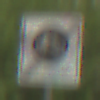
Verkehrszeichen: EndeFahrradstrasse
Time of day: MorningAfternoon
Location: Outdoor (Nature)
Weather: Overcast
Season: NotSpecified
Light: Natural